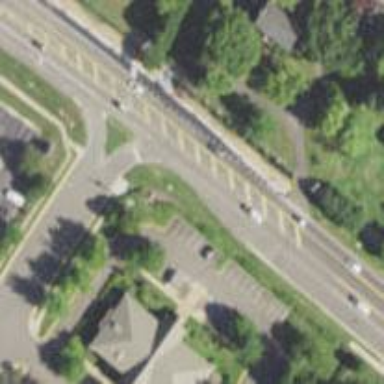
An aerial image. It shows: Stop road.